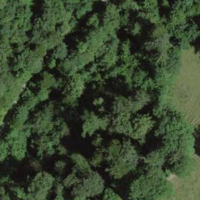
EUNIS habitat code: 44
Species observed at this site:
Fagus sylvatica
Lathyrus vernus
Dioscorea communis